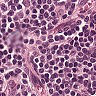
Metastatic tissue present: no